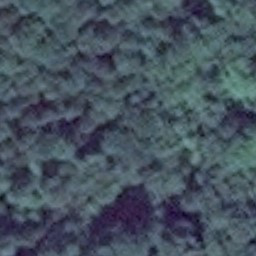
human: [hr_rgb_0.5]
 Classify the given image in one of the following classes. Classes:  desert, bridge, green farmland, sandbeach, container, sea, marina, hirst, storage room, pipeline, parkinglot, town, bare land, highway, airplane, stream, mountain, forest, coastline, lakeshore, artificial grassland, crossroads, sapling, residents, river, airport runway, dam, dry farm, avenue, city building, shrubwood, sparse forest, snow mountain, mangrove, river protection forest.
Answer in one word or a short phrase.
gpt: forest